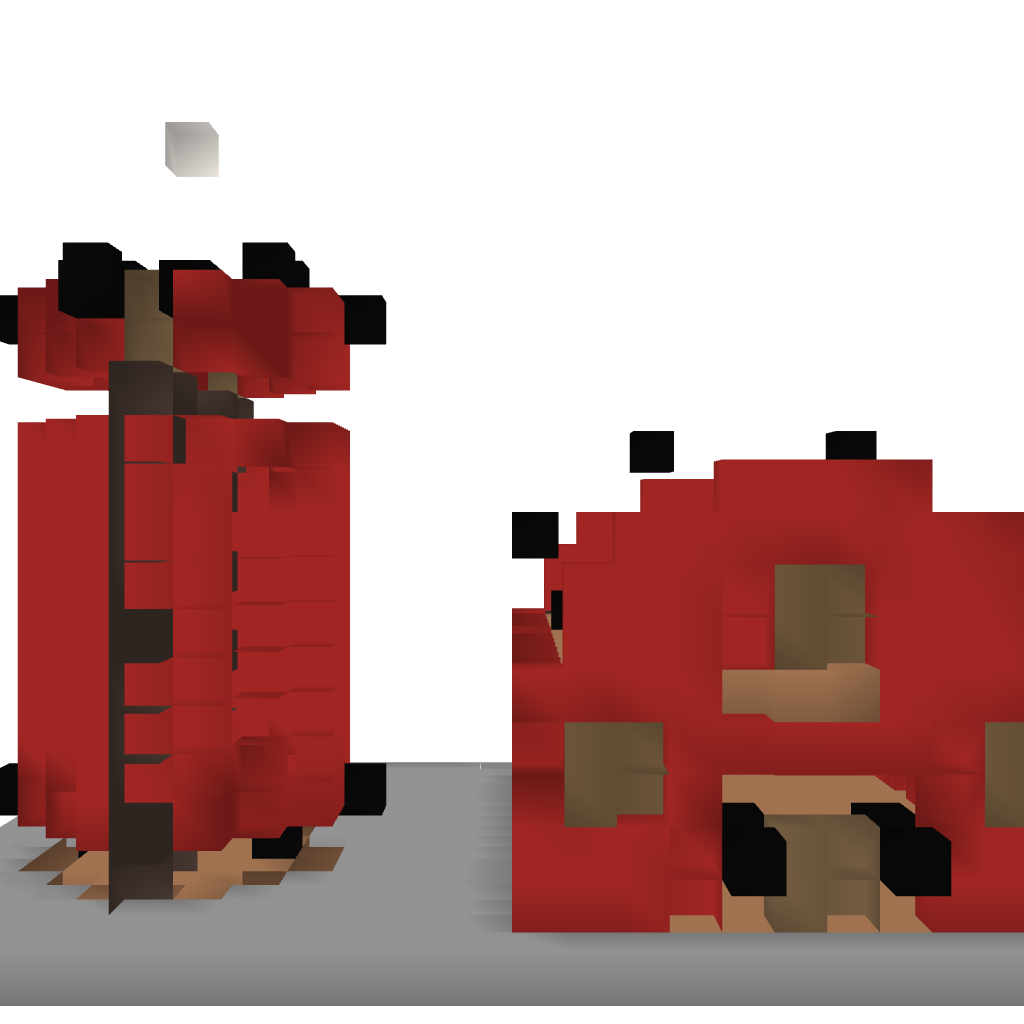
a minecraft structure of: Small Barn 1